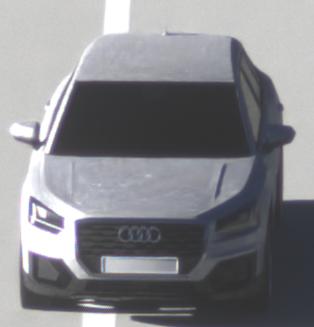
Make: Audi
Model: Q2
Model produced from: 2016
Model produced until: 2020
Doors: 5
Color: white
Road condition: dry road
Daytime: sunrise or sunset
Contrast: medium contrast